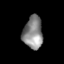
Tissue: skin
Cell type: Epithelial cells
Senescence score: 0.278
Nuclear area (px): 624
Mean DAPI intensity: 135.678